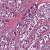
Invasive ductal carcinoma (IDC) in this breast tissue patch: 1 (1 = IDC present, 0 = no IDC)